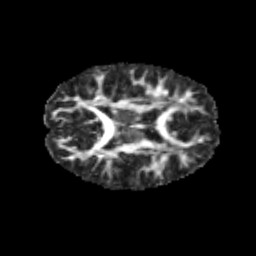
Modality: FA
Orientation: axial
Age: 11
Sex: female
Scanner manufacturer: siemens
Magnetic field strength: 3 T
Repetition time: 3.8 s
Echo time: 0.07 s